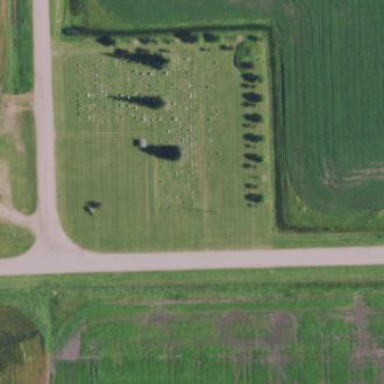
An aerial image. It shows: Cemetery.